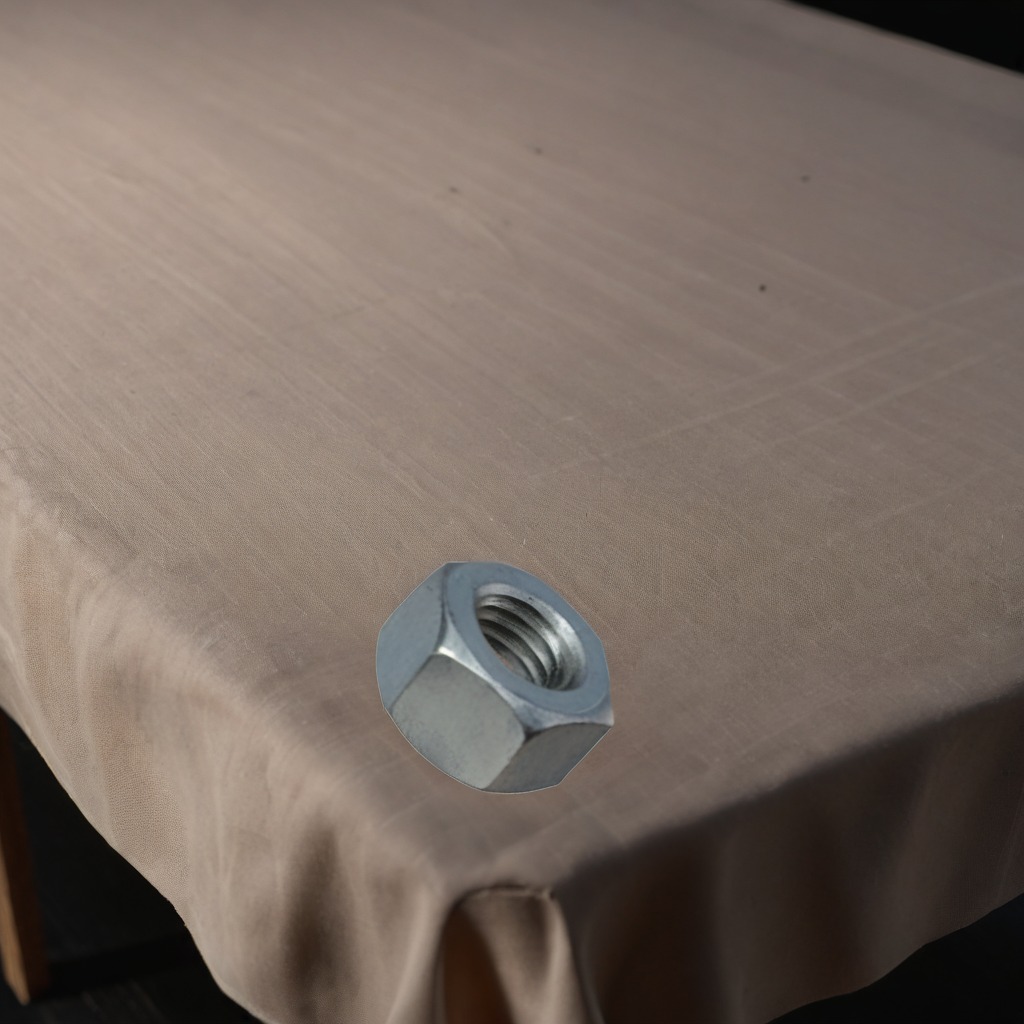
A metal nut lying on the wooden table